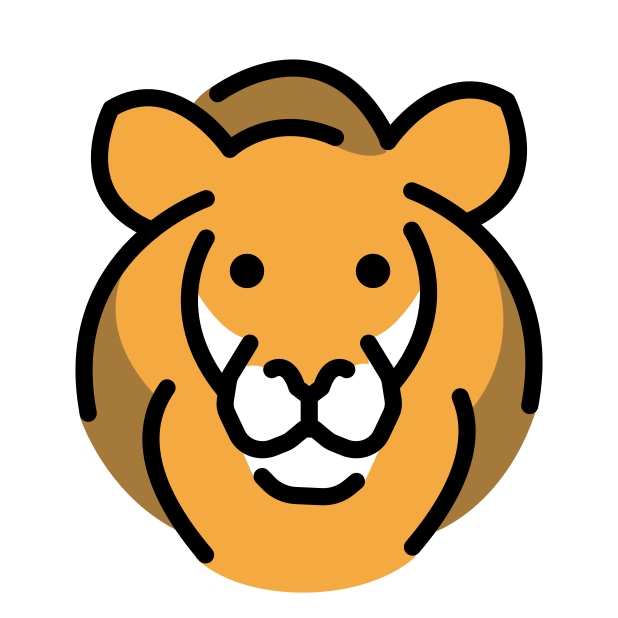
Emoji: 🦁
Name: lion face
Unicode: 0x1f981